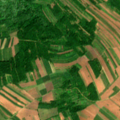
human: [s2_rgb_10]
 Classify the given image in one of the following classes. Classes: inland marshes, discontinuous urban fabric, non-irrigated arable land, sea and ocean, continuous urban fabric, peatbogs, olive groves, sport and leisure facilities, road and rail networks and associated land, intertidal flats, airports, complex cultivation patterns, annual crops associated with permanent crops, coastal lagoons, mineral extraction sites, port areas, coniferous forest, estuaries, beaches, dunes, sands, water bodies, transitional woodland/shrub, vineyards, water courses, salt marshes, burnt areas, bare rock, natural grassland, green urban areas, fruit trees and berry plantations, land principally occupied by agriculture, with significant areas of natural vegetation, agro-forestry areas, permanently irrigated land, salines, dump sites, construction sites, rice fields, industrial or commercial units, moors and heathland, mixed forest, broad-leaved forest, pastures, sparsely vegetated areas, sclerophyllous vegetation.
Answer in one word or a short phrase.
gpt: non-irrigated arable land, land principally occupied by agriculture, with significant areas of natural vegetation, transitional woodland/shrub